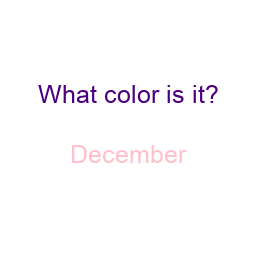
Color: pink
Background color: white
Question text color: indigo